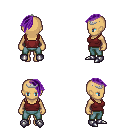
a pixel art fantasy rpg character, female body template, human, tanned skin, maroon pirate shirt, teal pants, purple long mohawk hairstyle, silver tiara, metal boots, four views (front, back, left, right), 2x2 character sprite sheet, small pixel art, hard edges, no anti-aliasing